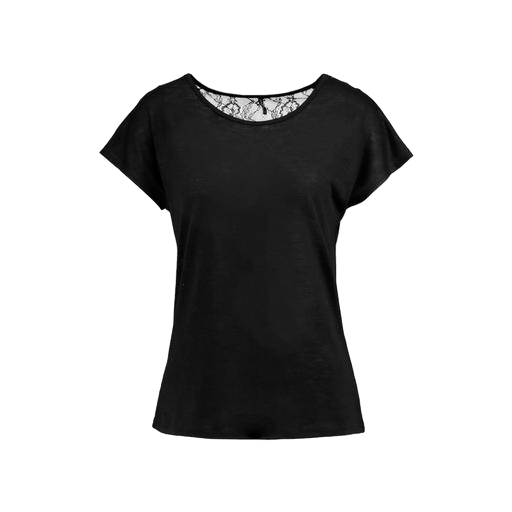
black lace-yoke jersey t-shirt, black lace-yoke jersey tee, black lace t-shirt, white background